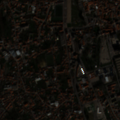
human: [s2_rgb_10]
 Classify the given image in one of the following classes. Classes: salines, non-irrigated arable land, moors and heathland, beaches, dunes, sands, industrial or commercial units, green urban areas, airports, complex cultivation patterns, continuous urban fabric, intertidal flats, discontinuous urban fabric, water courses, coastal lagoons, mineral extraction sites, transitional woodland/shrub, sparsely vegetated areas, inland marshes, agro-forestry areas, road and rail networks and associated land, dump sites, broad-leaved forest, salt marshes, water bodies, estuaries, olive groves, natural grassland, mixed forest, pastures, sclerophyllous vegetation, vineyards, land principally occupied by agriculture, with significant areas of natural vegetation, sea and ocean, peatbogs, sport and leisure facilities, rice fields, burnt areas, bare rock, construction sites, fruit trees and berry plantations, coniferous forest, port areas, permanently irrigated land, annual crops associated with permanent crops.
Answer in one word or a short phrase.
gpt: continuous urban fabric, discontinuous urban fabric, industrial or commercial units, sport and leisure facilities